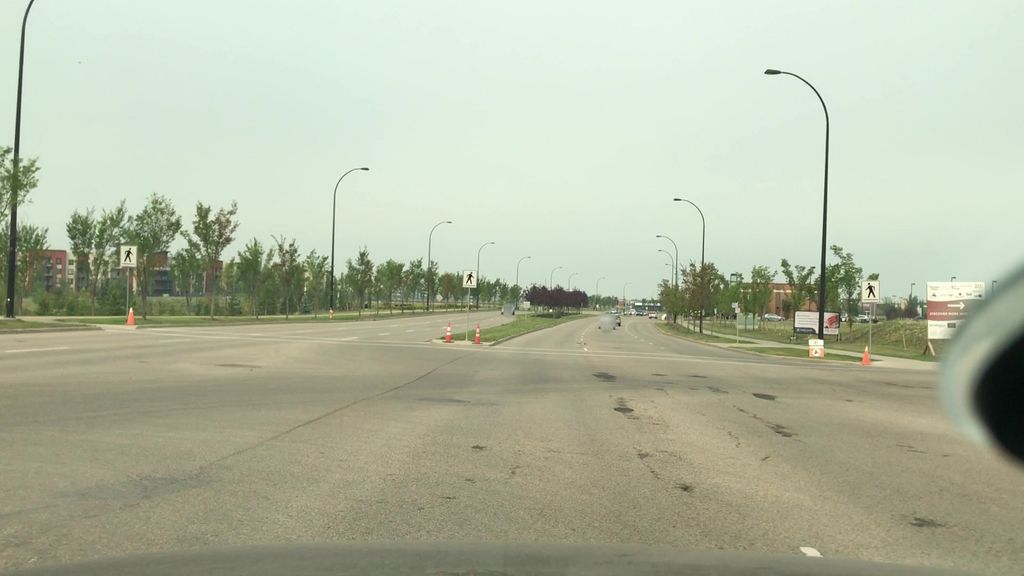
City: edmonton